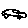
Label: car